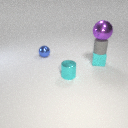
large purple metal sphere above small gray rubber cylinder